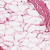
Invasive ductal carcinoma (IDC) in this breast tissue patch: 0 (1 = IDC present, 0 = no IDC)